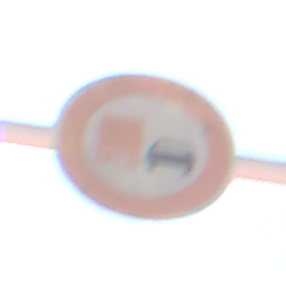
Verkehrszeichen: UeberholverbotKraftfahrzeuge
Umgebung: Outdoor, Nature
Tageszeit: Midday
Wetter: Clear
Licht: Natural
Jahreszeit: NotSpecified
Kontrast: HighContrast